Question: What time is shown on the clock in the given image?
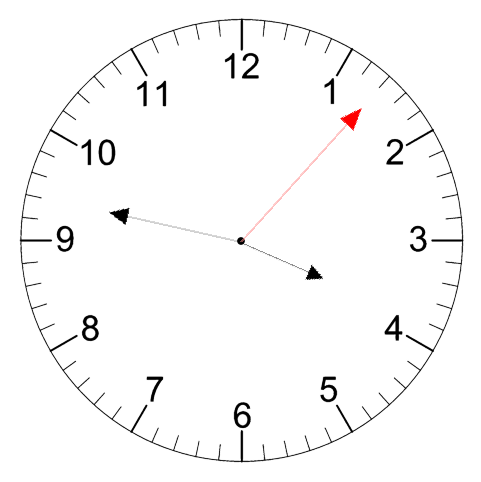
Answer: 03:47:07